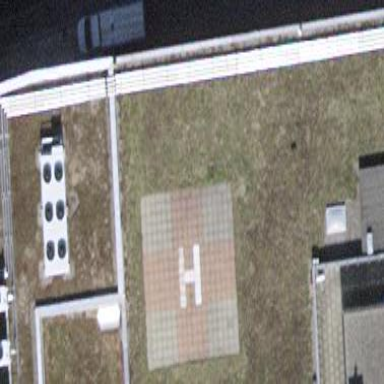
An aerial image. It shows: Image showing helipad at airport.